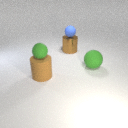
small blue rubber sphere above large brown metal cylinder